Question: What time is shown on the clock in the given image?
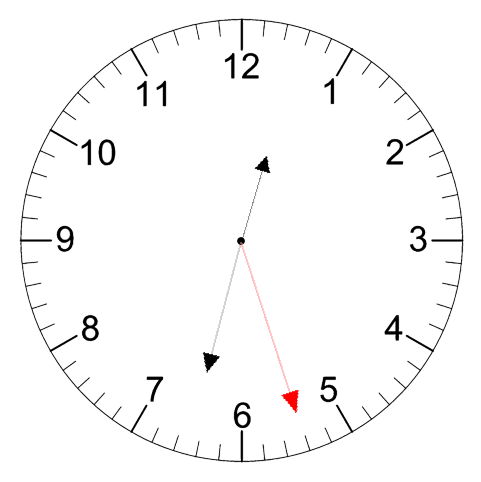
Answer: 12:32:27